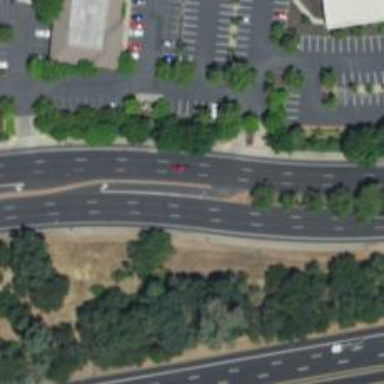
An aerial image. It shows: Secondary link road.